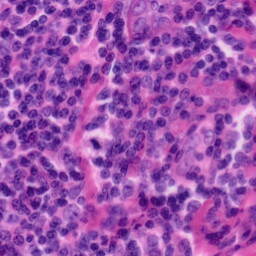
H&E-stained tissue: Tonsil